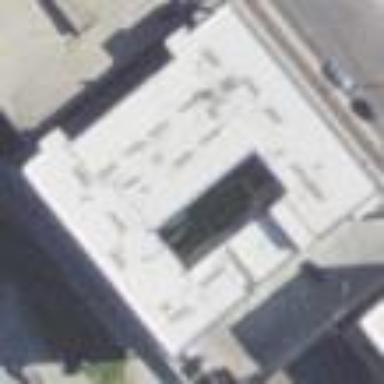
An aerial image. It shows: Commercial building.